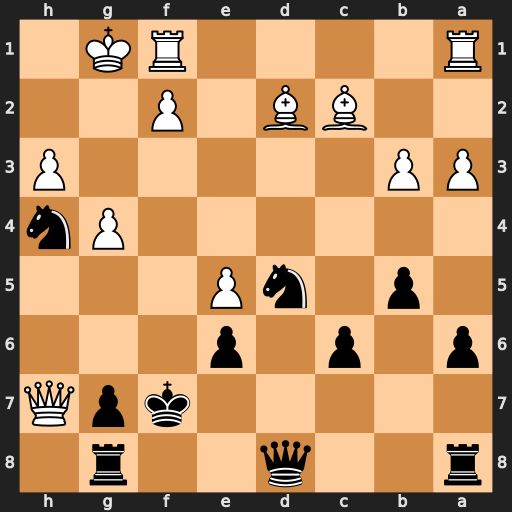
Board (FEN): r2q2r1/5kpQ/p1p1p3/1p1nP3/6Pn/PP5P/2BB1P2/R4RK1
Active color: b
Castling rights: -
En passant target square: -
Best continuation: Nf3+ Kh1 Nxd2 Qg6+ Kf8